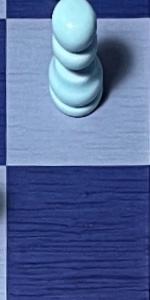
Label: Empty